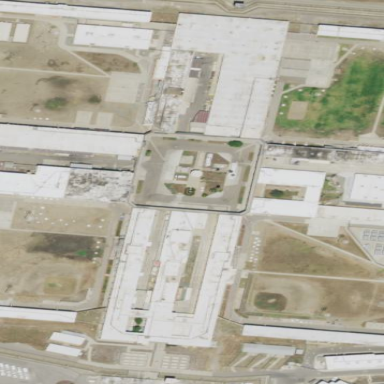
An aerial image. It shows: Prison surrounded by fence.